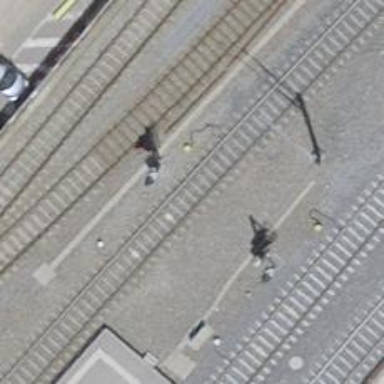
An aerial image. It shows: Railway signal.